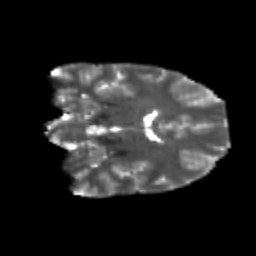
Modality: T2w
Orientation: coronal
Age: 25
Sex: male
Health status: healthy
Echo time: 0.074 s